Question: Using this code to expand the table view cell,but its not working for me.I know there is some thing wrong in this code help me to find out.
'''
![selectindex = -1;
// Do any additional setup after loading the view.
}
-(NSInteger)numberOfSectionsInTableView:(UITableView *)tableView
{
return 1;
}
-(NSInteger)tableView:(UITableView *)tableView numberOfRowsInSection:(NSInteger)section
{
return \[Arr_lbl count\];
}
#pragma mark table cell creating and loading the data
-(UITableViewCell *)tableView:(UITableView *)tableView cellForRowAtIndexPath:(NSIndexPath *)indexPath
{
AntzclubCell *cell=\[tableView dequeueReusableCellWithIdentifier:@"Antz"\];
cell.img_antzClub.image=\[UIImage imageNamed:\[Arr_img objectAtIndex:indexPath.row\]\];
cell.lbl_antzClub.text=\[Arr_lbl objectAtIndex:indexPath.row\];
cell.accessoryType=UITableViewCellAccessoryDetailDisclosureButton;
cell.backgroundColor=\[UIColor blackColor\];
return cell;
}
#pragma mark expanding height
-(CGFloat)tableView:(UITableView *)tableView estimatedHeightForRowAtIndexPath:(NSIndexPath *)indexPath
{
if(selectindex==indexPath.row){
return 400;
}
else{
return 132;
}
}
#pragma mark user selecting option
-(void)tableView:(UITableView *)tableView didSelectRowAtIndexPath:(NSIndexPath *)indexPath
{
if (indexPath.row==selectindex) {
selectindex=-1;
\[tableView reloadRowsAtIndexPaths:\[NSArray arrayWithObject:indexPath\] withRowAnimation:UITableViewRowAnimationFade\];
return;
}
if(selectindex !=-1)
{
NSIndexPath *prepath=\[NSIndexPath indexPathForRow:selectindex inSection:0\];
selectindex=indexPath.row;
\[tableView reloadRowsAtIndexPaths:\[NSArray arrayWithObject:prepath\] withRowAnimation:UITableViewRowAnimationLeft\];
}
selectindex=indexPath.row;
\[tableView reloadRowsAtIndexPaths:\[NSArray arrayWithObject:indexPath\] withRowAnimation:UITableViewRowAnimationFade\];
}]
'''

this image is my output while i click the cell its merged with other data not expanding.
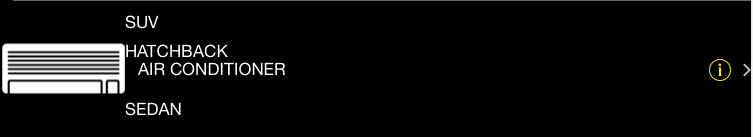
Answer: Depending on the versions of iOS you want to support the answer may differ, but it seems you didn't implement 'heightForRowAtIndexPath:'